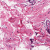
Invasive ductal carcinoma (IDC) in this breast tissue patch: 0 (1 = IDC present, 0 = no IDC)